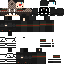
A male human skin with dark skin, wearing brown long hair dressed in a black hoodie and black pants, featuring a closed mouth.